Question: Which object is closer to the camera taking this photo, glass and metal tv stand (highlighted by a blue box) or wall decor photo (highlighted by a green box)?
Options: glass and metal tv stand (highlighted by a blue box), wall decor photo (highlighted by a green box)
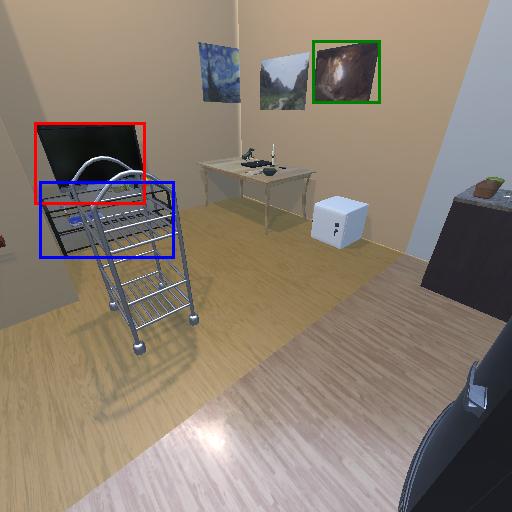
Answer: glass and metal tv stand (highlighted by a blue box)